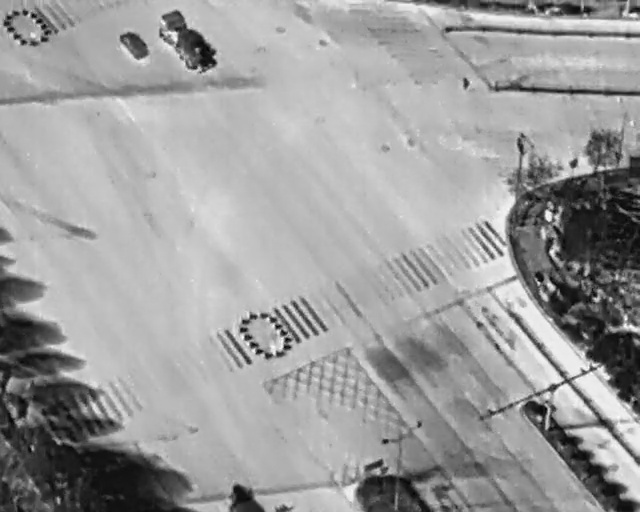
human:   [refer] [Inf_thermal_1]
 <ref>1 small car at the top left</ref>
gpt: <box>[[18, 6, 23, 10, 145]]</box>